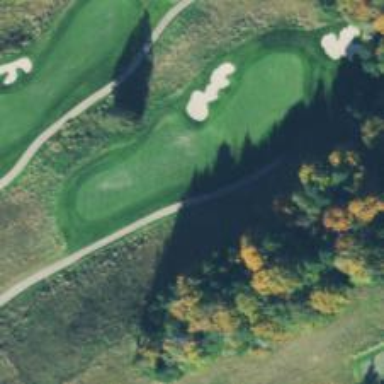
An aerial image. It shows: Service road used as golf cart path.